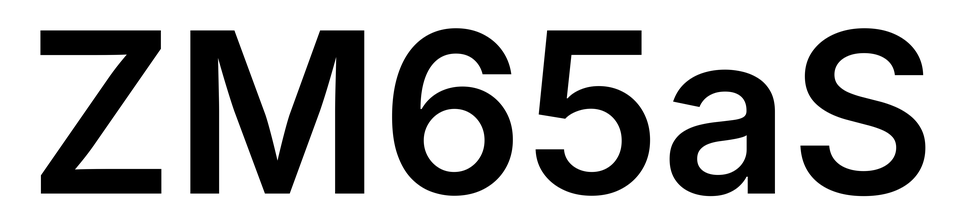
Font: Inter_SemiBold